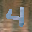
Label: 4